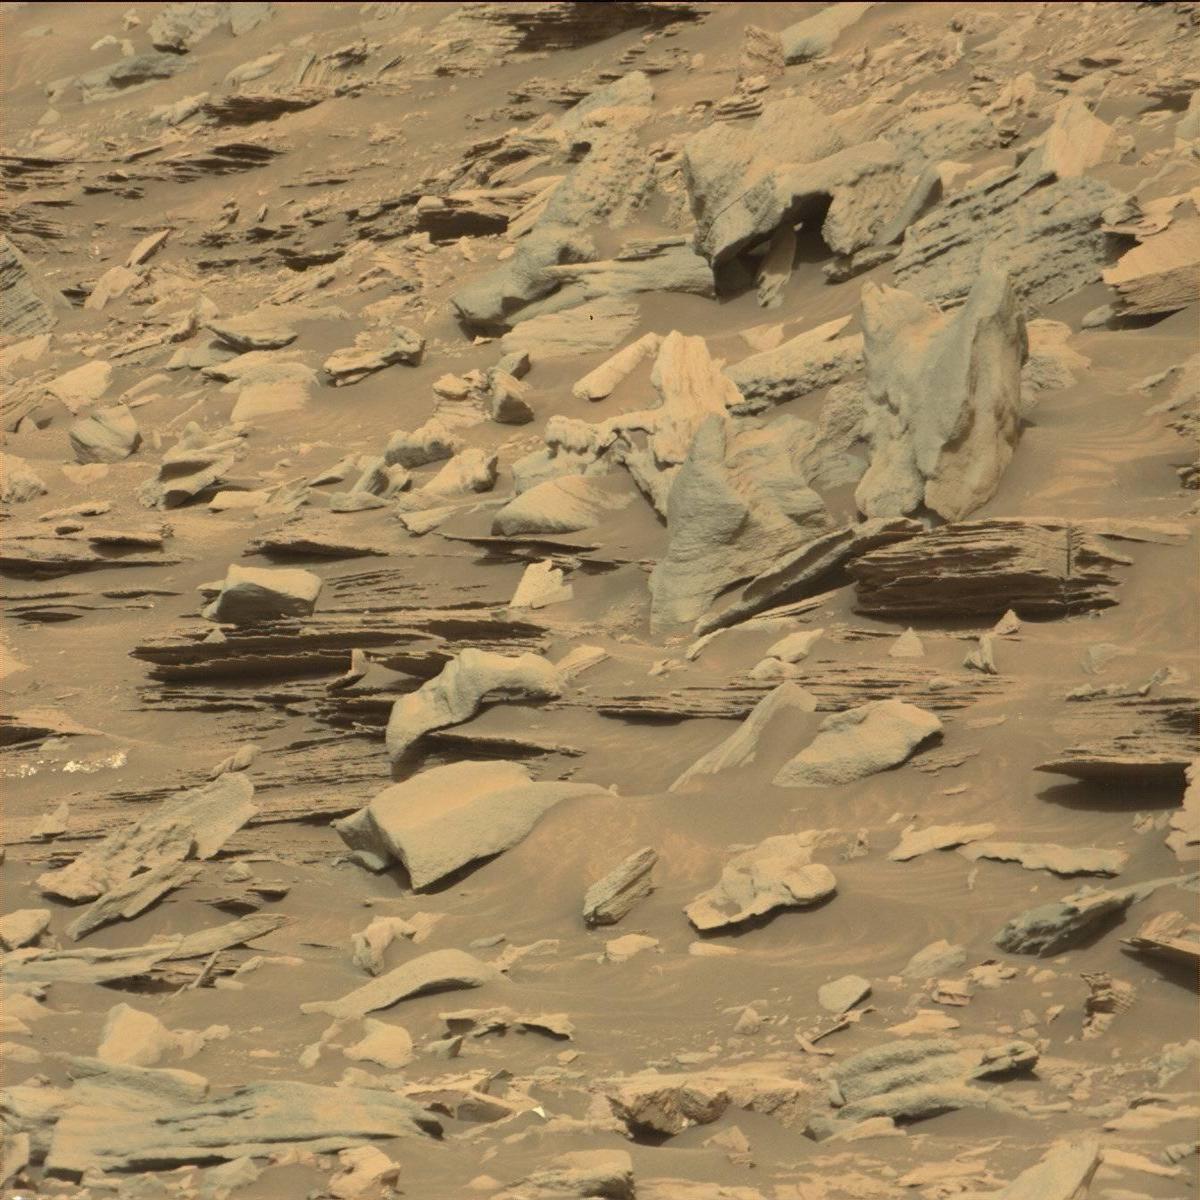
Terrain classes present: Bedrock, Rock, Sand / Soil